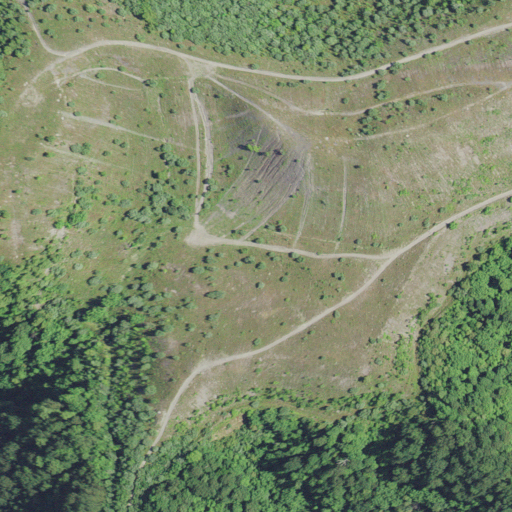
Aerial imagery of mountain in West Virginia named Panther Knob containing grassland, deciduous forest, barren land, and shrub